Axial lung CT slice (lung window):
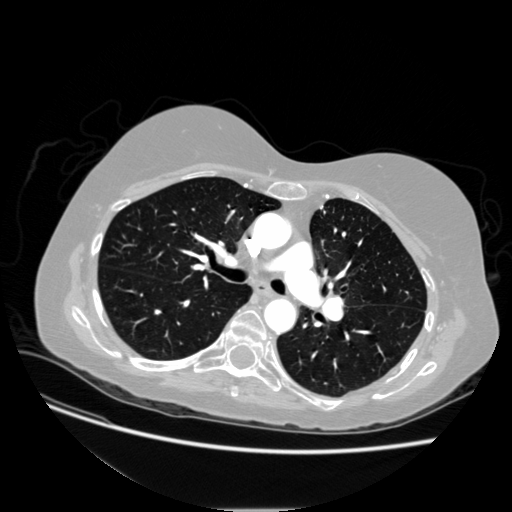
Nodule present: no